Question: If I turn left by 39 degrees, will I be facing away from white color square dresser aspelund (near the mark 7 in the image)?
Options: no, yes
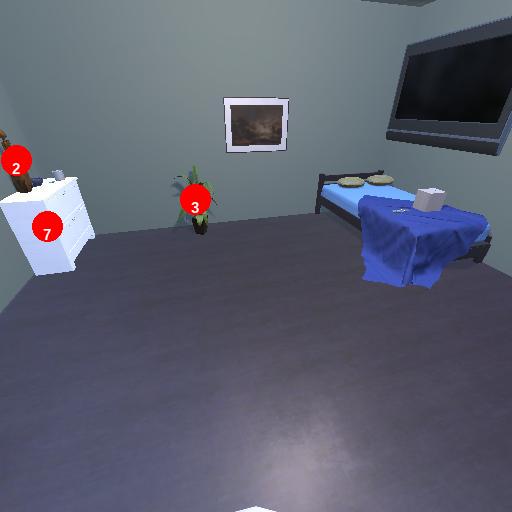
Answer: no